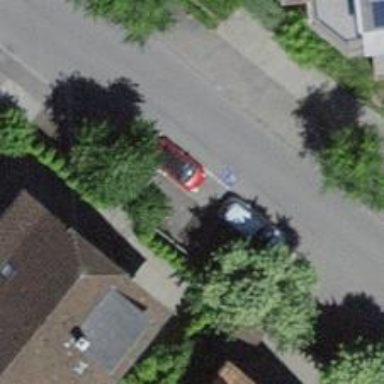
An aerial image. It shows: Parking lane.